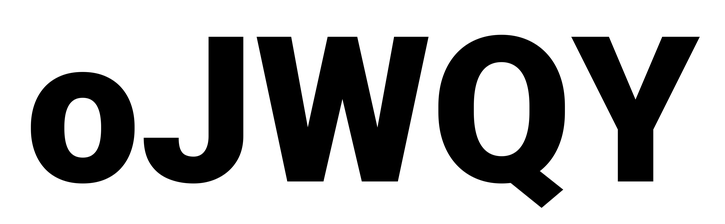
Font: Roboto_Black